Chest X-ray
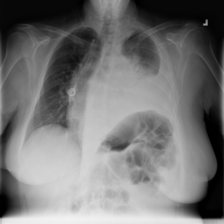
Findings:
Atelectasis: positive
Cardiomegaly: negative
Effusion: positive
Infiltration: negative
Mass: negative
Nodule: negative
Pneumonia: negative
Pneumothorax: negative
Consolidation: positive
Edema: negative
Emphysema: negative
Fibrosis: negative
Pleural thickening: negative
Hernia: negative